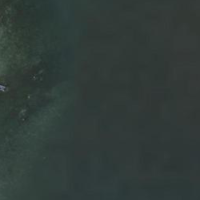
EUNIS habitat code: 14
Species observed at this site:
Anas bahamensis